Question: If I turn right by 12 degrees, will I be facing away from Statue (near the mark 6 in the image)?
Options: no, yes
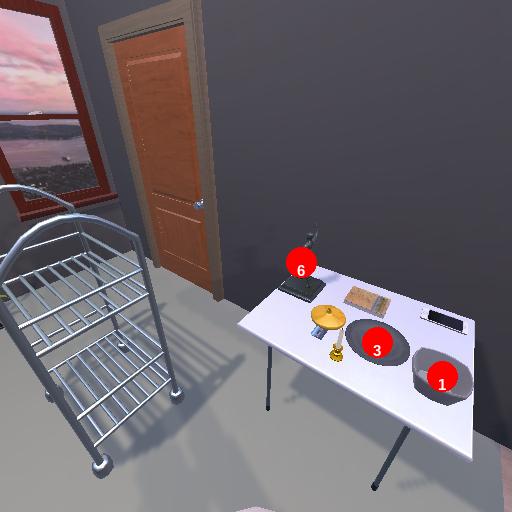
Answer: no